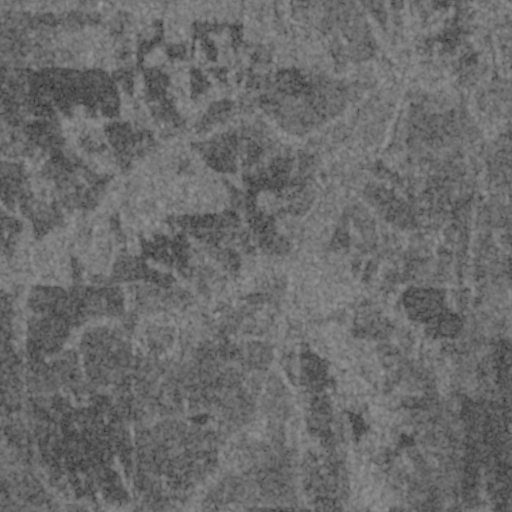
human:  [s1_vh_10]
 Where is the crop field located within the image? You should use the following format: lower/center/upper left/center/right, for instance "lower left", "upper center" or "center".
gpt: The crop field is located in the upper center of the image.
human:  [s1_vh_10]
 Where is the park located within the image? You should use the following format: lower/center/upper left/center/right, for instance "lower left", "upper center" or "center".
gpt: The park is located in the upper center of the image.
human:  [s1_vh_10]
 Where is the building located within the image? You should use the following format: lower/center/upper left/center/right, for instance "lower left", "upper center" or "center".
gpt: The building is located in the upper left of the image.
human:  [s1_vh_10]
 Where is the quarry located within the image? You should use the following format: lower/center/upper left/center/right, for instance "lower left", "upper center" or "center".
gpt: There is no quarry in the image.

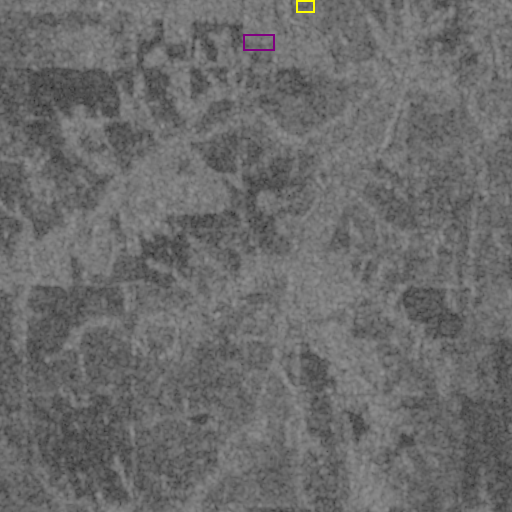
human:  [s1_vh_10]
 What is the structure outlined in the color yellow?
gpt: The structure outlined in yellow is a crop field.
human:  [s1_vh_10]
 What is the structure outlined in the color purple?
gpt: The structure outlined in purple is a park.
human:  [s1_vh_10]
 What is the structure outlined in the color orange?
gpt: There is no orange outline.